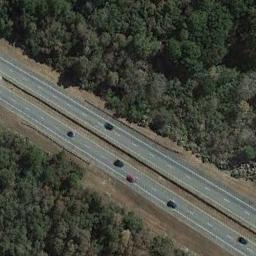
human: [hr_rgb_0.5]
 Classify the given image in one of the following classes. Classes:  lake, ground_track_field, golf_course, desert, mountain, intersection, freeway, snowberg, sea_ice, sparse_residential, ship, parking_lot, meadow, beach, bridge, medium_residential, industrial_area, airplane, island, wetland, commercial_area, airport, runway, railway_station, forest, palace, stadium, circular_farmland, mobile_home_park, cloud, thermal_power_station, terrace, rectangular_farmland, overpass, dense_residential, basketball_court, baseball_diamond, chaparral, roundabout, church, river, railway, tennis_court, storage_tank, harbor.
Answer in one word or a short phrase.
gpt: freeway